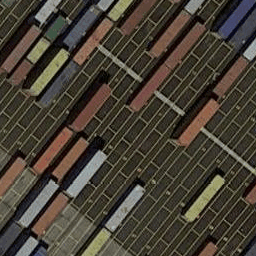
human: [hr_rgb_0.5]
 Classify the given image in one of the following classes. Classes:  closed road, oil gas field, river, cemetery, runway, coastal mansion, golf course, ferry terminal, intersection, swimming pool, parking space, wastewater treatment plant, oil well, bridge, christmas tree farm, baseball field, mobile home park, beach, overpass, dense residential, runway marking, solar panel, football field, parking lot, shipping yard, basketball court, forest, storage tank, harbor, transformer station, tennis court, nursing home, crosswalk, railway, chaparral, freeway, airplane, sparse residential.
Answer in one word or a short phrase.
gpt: shipping yard